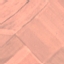
Land use / land cover class: AnnualCrop